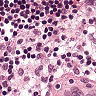
Metastatic tissue present: no